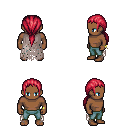
a pixel art fantasy rpg character, male body template, human, dark skin, gray tattered cape, teal pants, ruby red ponytail hairstyle, bracelets, four views (front, back, left, right), 2x2 character sprite sheet, small pixel art, hard edges, no anti-aliasing